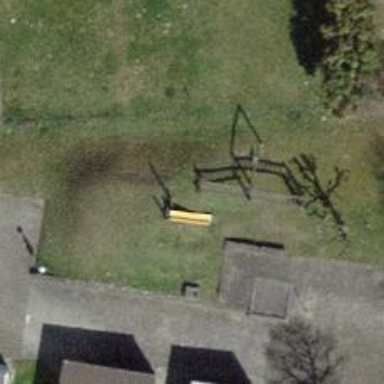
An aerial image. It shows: Playground area for leisure land.